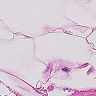
Metastatic tissue present: no